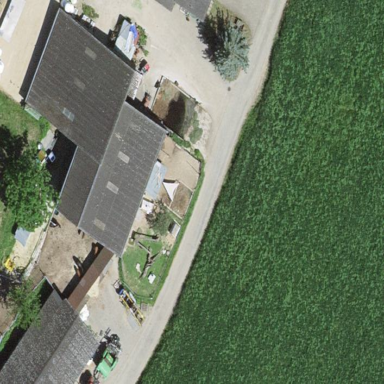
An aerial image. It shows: Farmyard area.